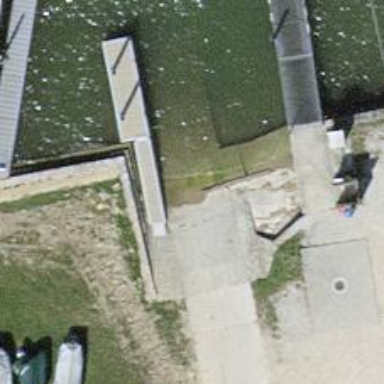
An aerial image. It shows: Slipway on leisure land.